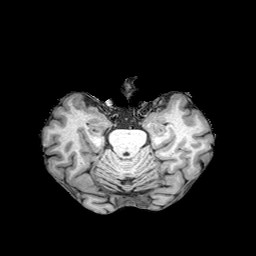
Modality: T1w
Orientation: coronal
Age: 72
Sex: female
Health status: healthy